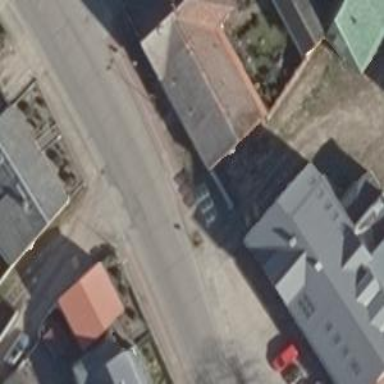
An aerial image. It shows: Part of building.